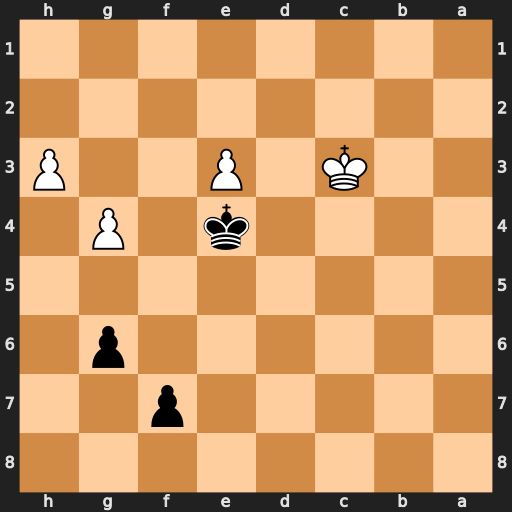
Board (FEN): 8/5p2/6p1/8/4k1P1/2K1P2P/8/8
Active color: b
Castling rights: -
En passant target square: -
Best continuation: Kxe3 h4 Kf4